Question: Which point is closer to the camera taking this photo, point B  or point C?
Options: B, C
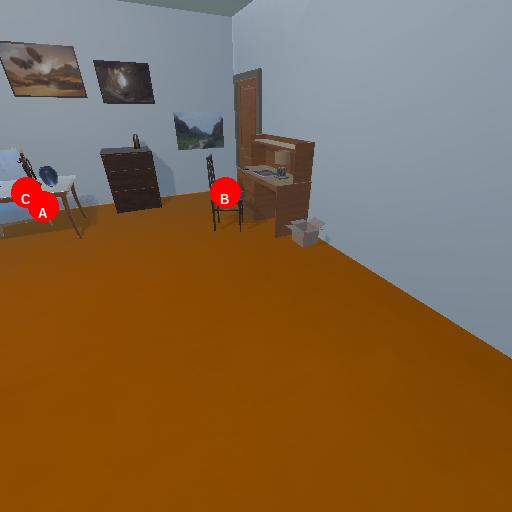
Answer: B